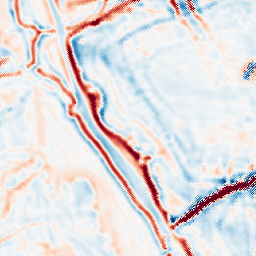
Category: multiscale
Decomposition family: log
Decomposition parameters: sigma: 3
Upsampling method: regularized
Upsampling parameters: scale: 4
lambda_reg: 0.1
Upsampling scale: 4